Field crop: maize
Growth stage: 1
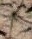
Species: salsola